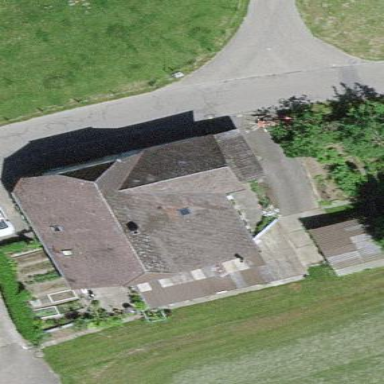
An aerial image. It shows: Farm building.